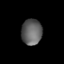
Tissue: lung
Cell type: Fibroblasts
Senescence score: 0.5892
Nuclear area (px): 516
Mean DAPI intensity: 97.5